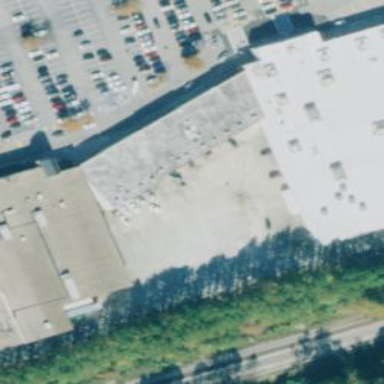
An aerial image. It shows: Retail building.